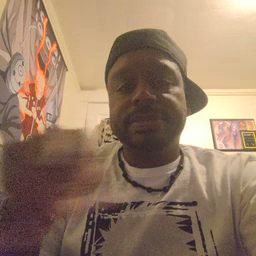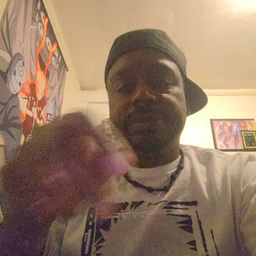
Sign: dance